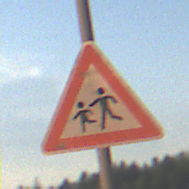
Verkehrszeichen: KinderRechts
Umgebung: Outdoor, Nature
Tageszeit: MorningAfternoon
Wetter: PartlyCloudy
Licht: Natural
Jahreszeit: NotSpecified
Kontrast: HighContrast